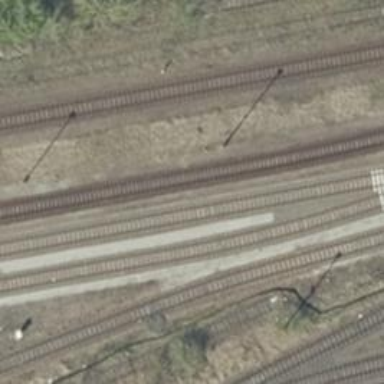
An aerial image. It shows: Railway signal.